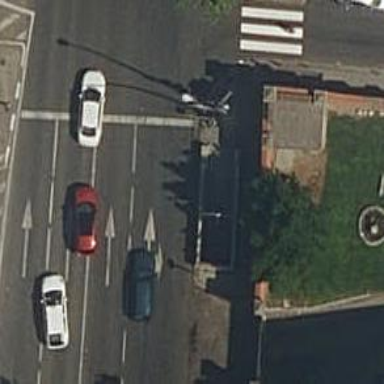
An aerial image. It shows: Subway entrance.